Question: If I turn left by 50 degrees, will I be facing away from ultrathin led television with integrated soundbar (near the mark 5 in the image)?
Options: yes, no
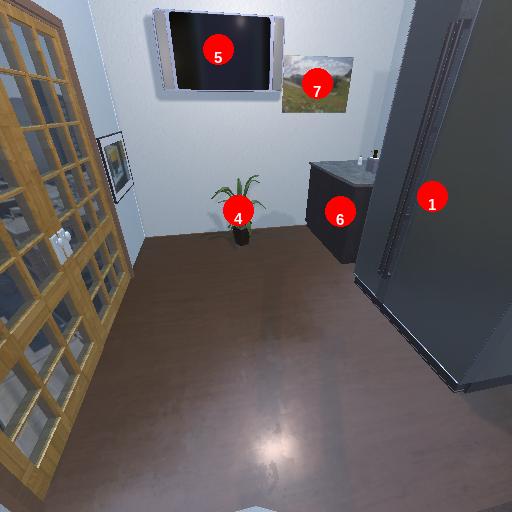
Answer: yes